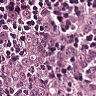
Metastatic tissue present: yes